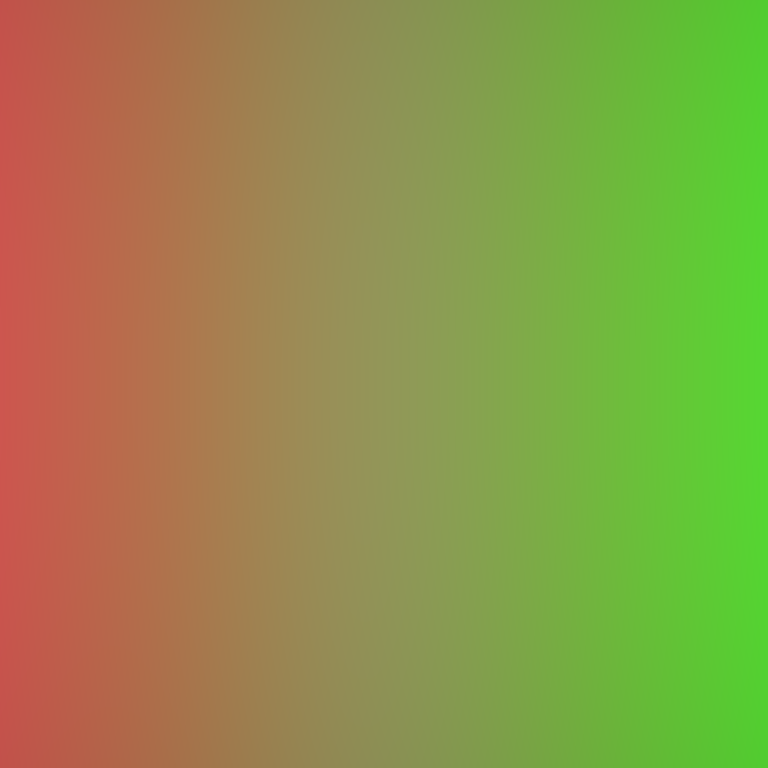
Abstract light effect, smooth gradient from red to green, calm atmosphere, soft blend, no room, no furniture, no objects.